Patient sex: M
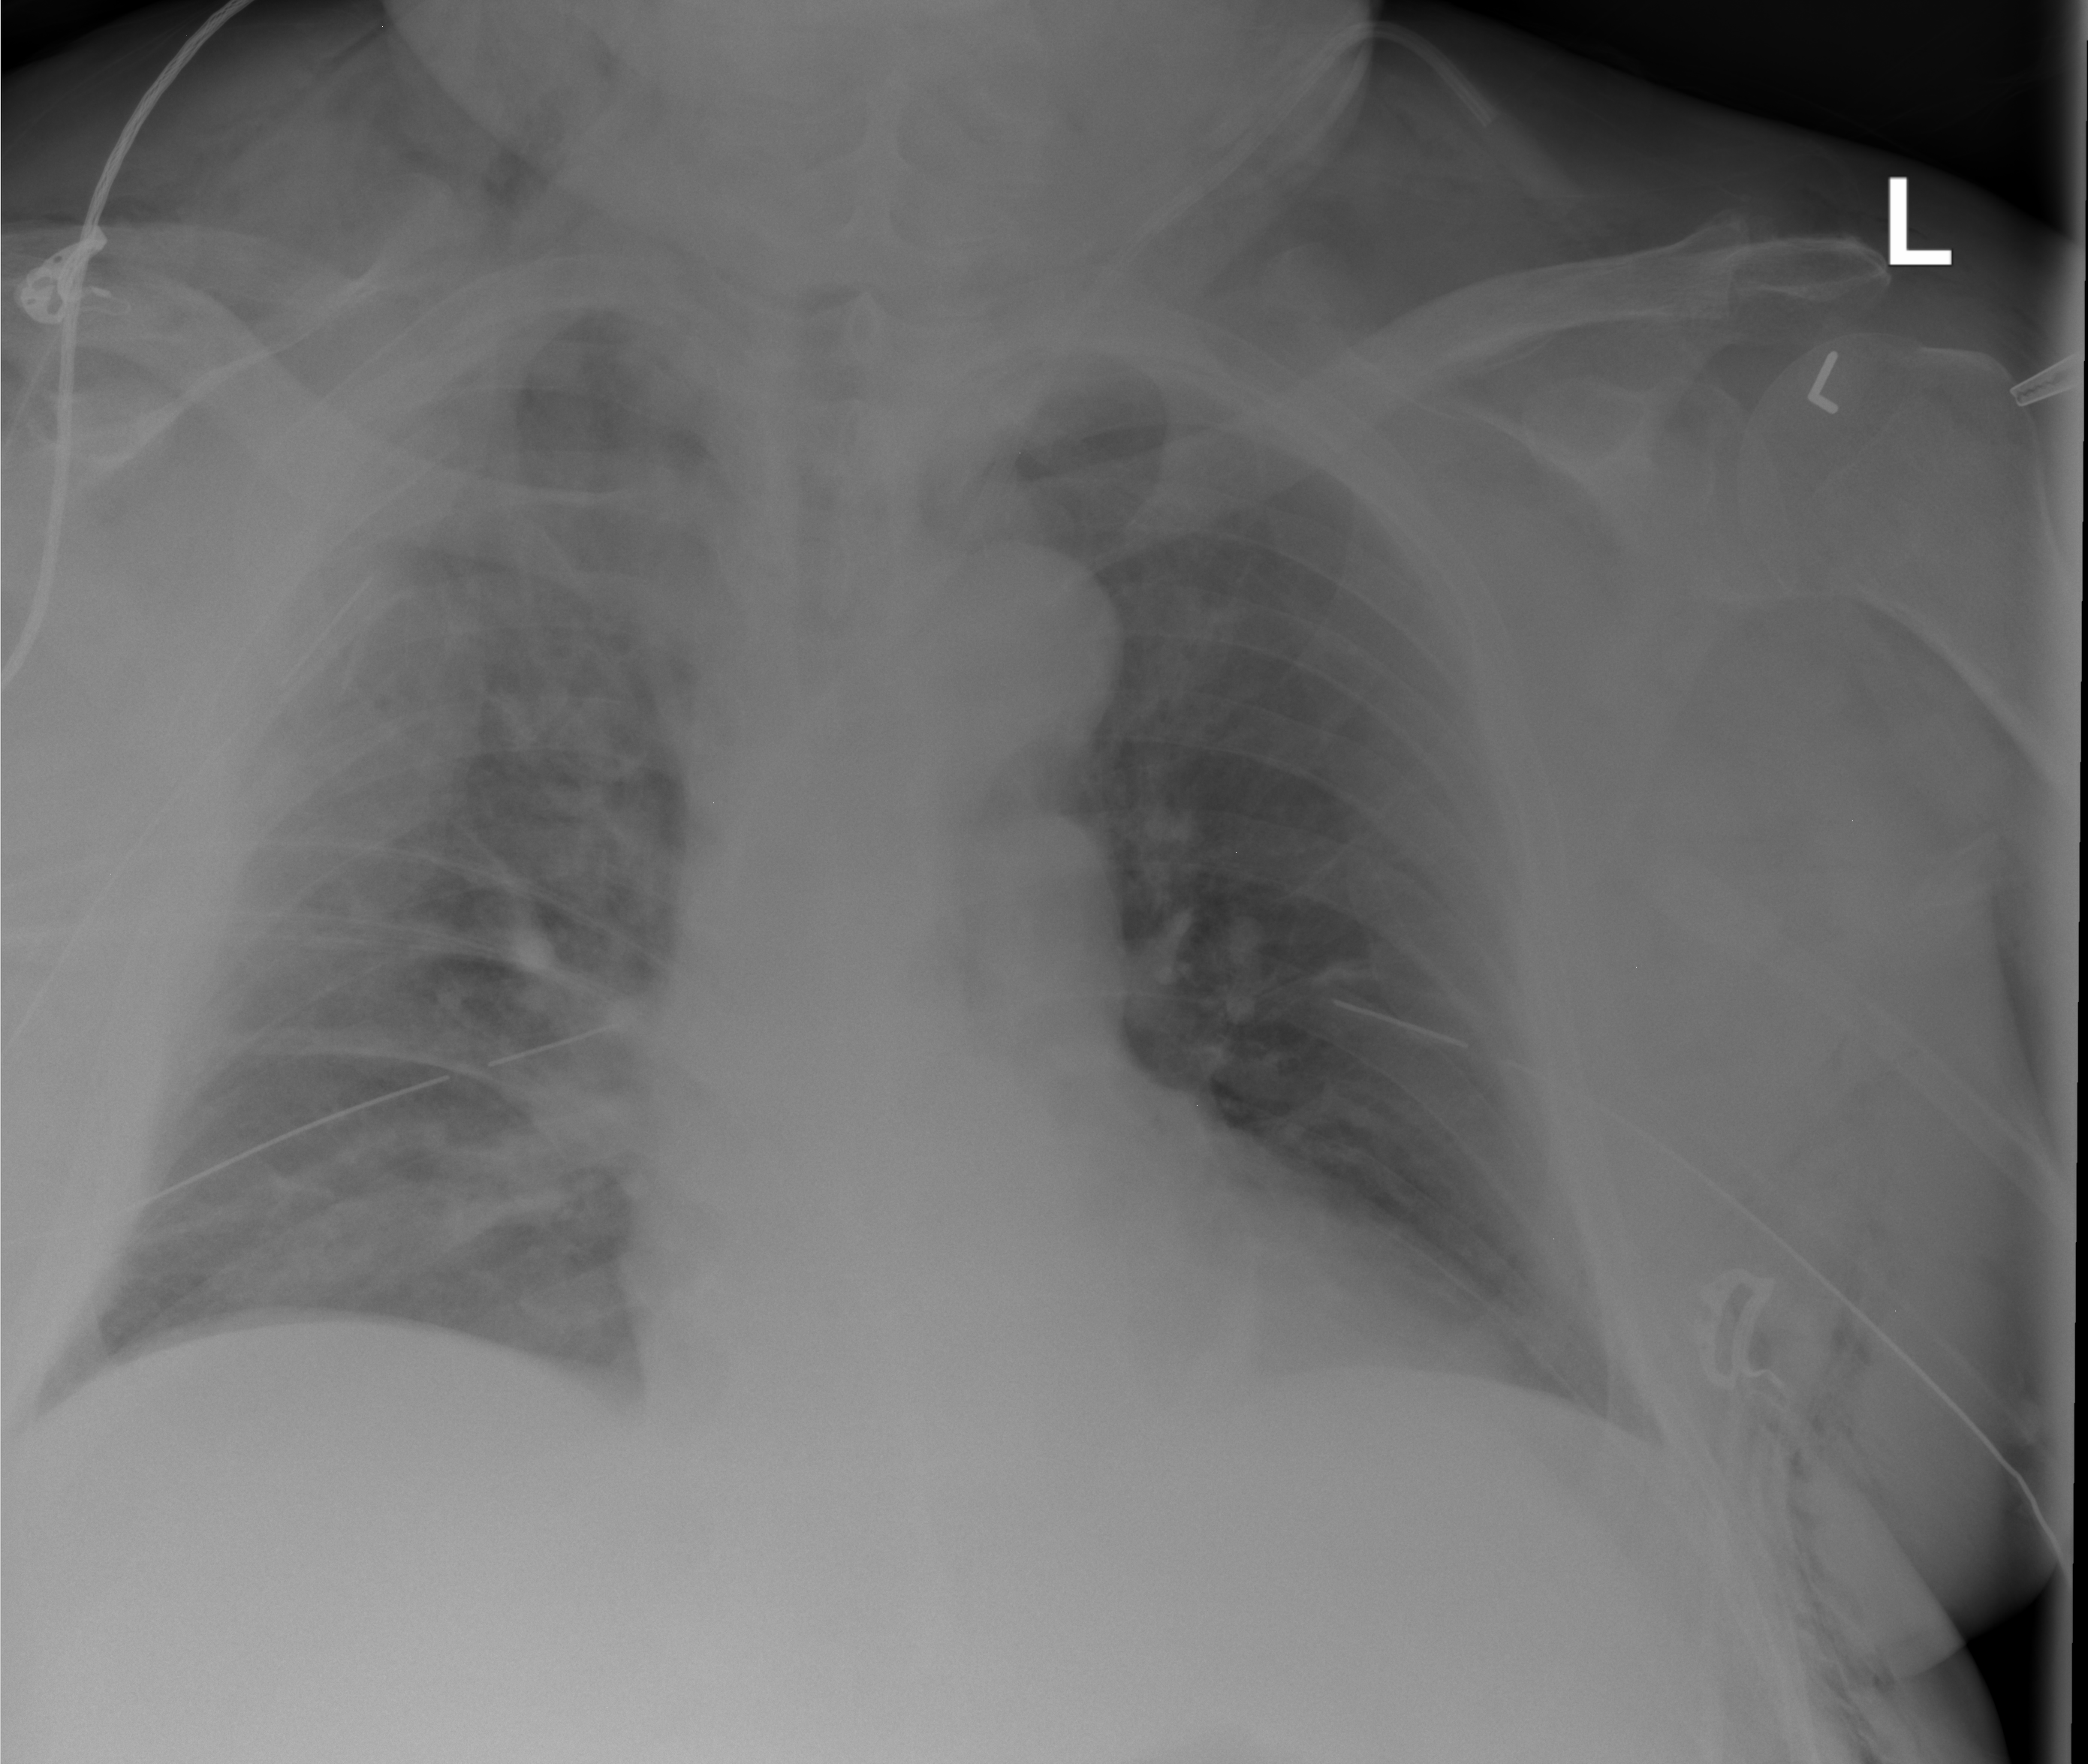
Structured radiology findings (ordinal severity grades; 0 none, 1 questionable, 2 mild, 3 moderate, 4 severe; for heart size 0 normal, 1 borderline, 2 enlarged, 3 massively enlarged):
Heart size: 1
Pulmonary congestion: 2
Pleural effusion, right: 0
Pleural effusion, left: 0
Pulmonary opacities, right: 2
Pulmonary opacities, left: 1
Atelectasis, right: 2
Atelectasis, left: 0